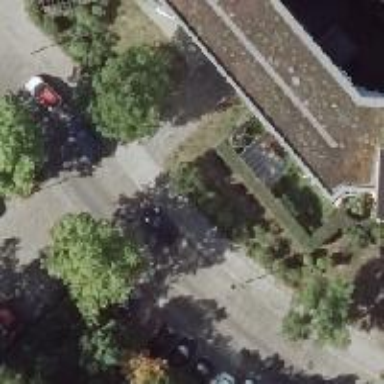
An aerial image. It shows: Residential road made of concrete plates.